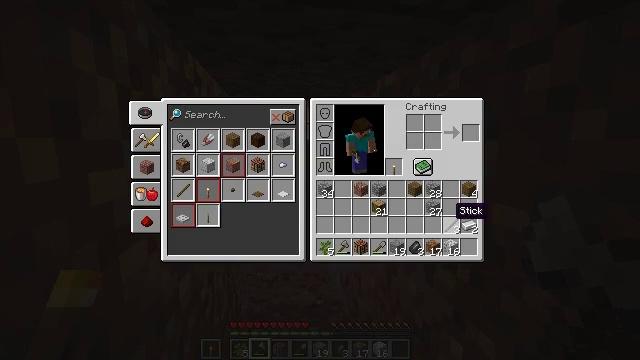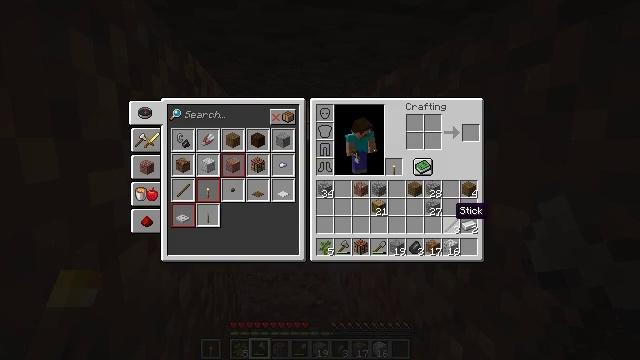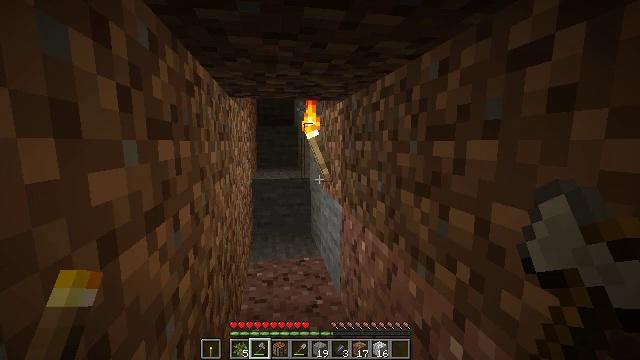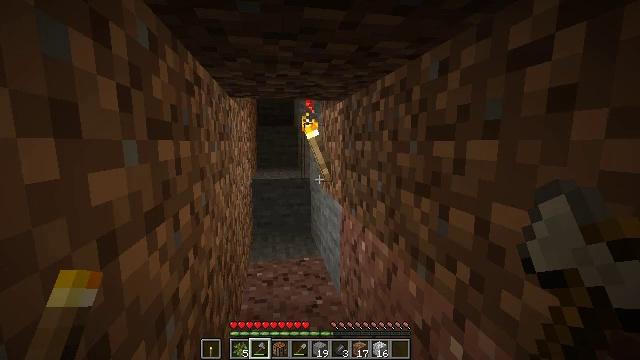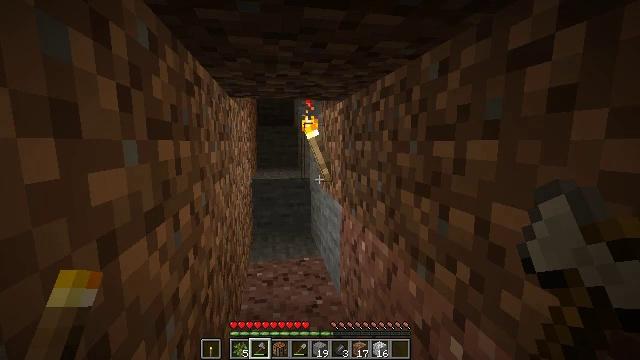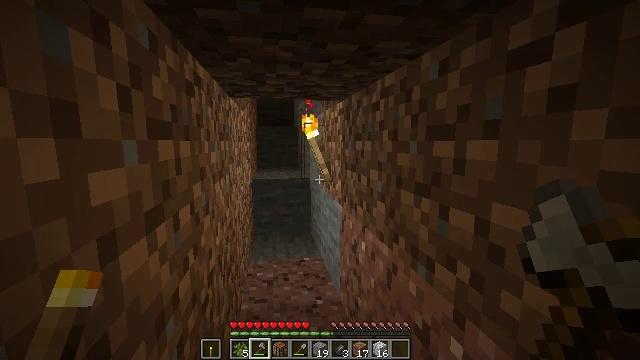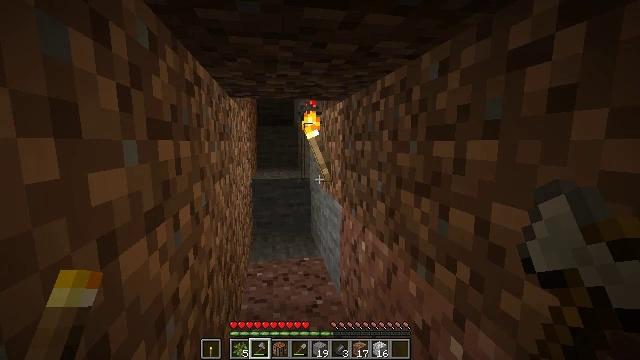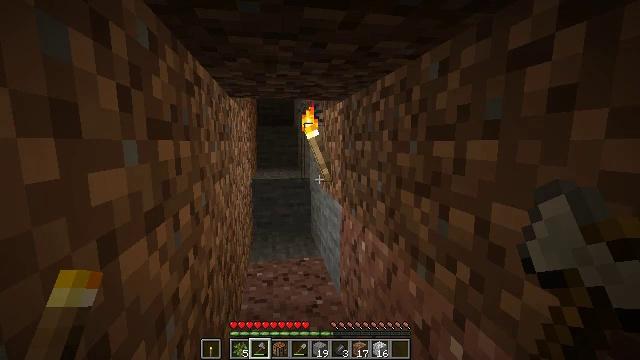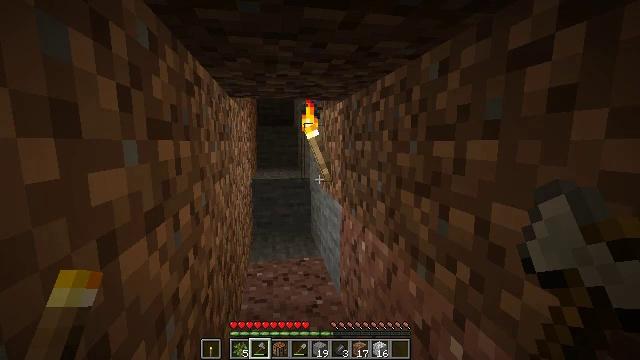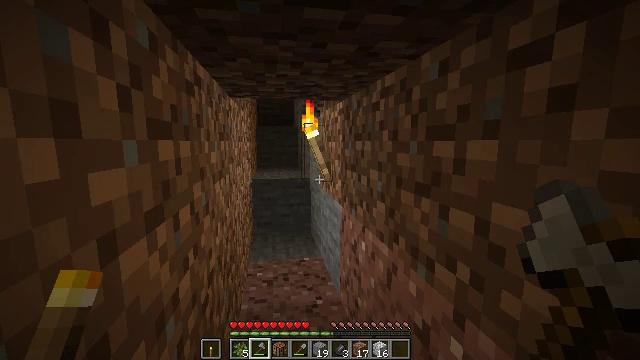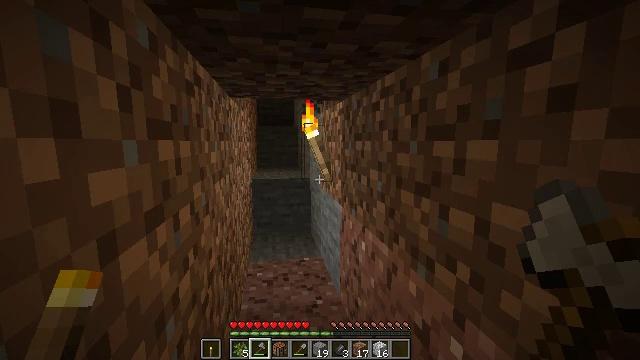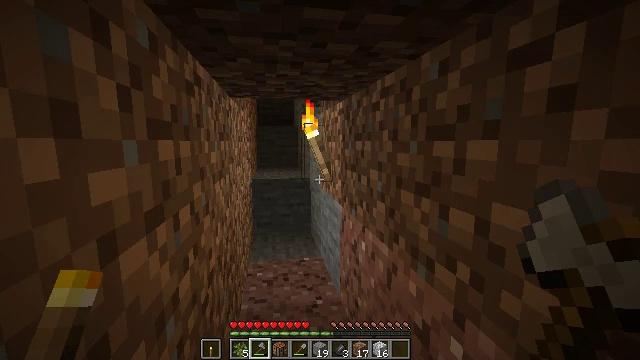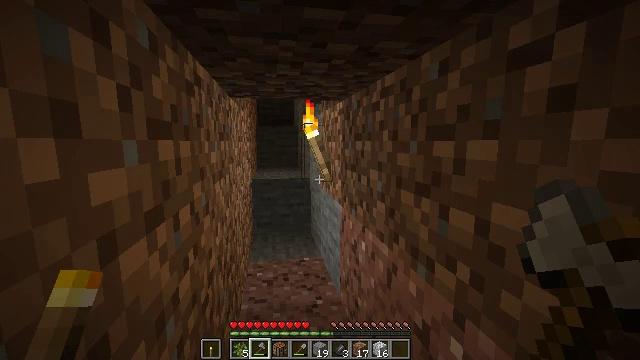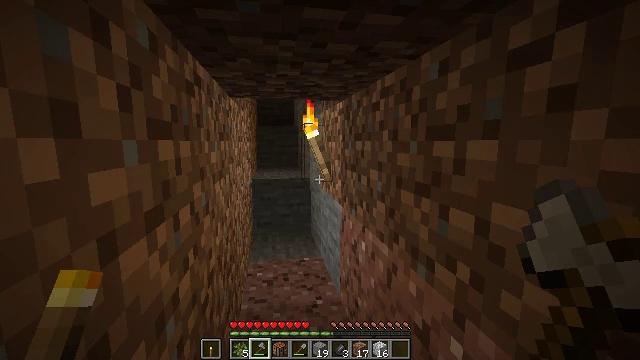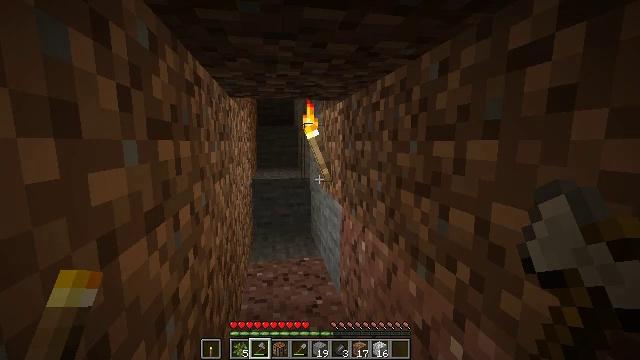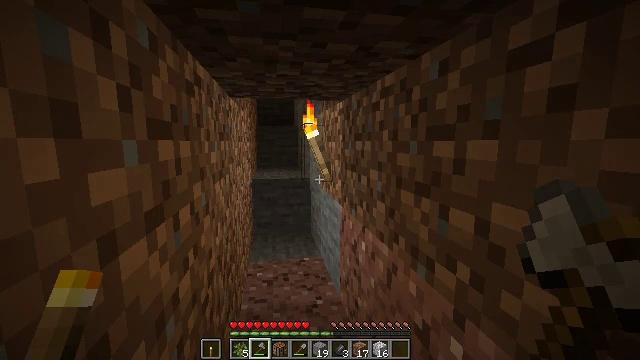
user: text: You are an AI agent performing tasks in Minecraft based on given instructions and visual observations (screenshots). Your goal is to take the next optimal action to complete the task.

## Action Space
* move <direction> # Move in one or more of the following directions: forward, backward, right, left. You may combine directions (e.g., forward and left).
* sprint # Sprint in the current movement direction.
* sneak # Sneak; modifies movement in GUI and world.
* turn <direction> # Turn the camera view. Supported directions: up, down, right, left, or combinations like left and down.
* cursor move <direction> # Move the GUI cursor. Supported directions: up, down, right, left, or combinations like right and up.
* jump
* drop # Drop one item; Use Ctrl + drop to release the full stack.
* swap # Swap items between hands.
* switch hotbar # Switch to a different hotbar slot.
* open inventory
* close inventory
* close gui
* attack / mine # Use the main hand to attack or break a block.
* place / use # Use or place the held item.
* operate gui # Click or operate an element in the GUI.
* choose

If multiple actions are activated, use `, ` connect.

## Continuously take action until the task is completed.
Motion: motion action
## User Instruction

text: Gather dirt.
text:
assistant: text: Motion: no_op
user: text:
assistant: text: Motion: open inventory
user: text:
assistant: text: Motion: open inventory
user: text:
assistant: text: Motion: open inventory
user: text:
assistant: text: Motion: no_op
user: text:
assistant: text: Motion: no_op
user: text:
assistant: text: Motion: no_op
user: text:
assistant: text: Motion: no_op
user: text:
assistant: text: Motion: no_op
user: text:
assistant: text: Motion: no_op
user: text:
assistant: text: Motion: no_op
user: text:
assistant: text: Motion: no_op
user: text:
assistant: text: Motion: no_op
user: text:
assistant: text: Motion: no_op
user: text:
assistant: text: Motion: no_op
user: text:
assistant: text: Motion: no_op
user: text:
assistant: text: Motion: no_op
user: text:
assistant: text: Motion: turn down
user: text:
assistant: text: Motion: turn right and down
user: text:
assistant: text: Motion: turn right and down
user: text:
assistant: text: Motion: turn right and down
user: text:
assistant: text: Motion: turn right and down, switch to hotbar 2
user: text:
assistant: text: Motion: turn right and down, switch to hotbar 2
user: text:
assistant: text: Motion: turn right and down, switch to hotbar 2
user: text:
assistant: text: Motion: turn right and down, switch to hotbar 2
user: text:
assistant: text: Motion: turn right and down
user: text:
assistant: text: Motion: turn right and down
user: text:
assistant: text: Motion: turn right and down
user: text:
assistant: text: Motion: turn right and down
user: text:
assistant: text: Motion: turn right and down